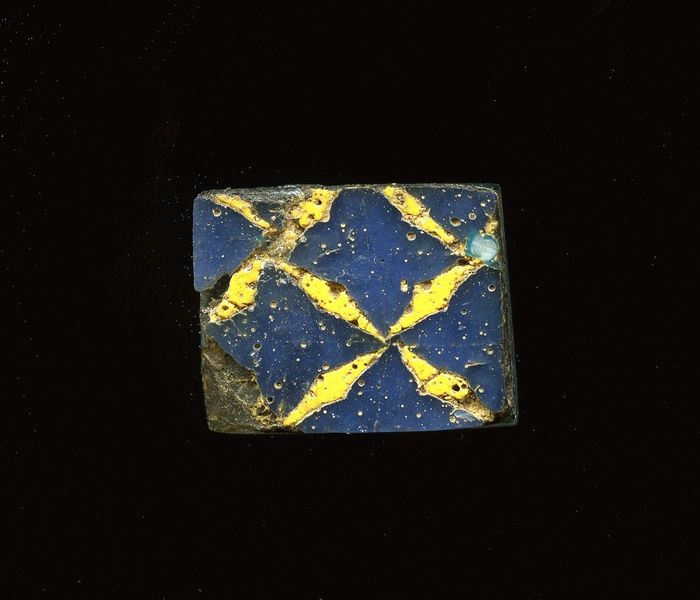
Titel: Mosaikglasfragment
Standort: Hamburg
Institution: Museum für Kunst und Gewerbe Hamburg
Schlagwörter: glas, antike, geschnitten, mosaik, wandschmuck, kaiserzeit, gepresst, bodenbeläge, frühe kaiserzeit, prinzipat, römische, mittlere, späte